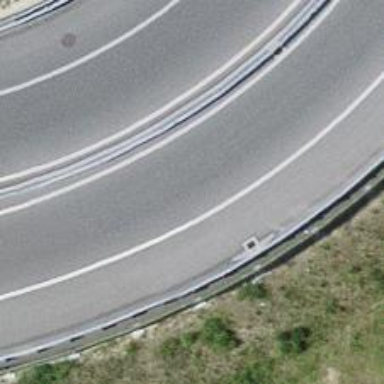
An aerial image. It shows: Motorway link with asphalt surface and embankment.